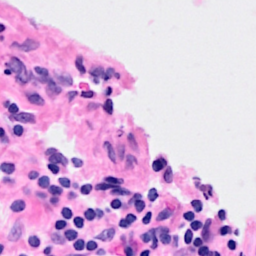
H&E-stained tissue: Breast